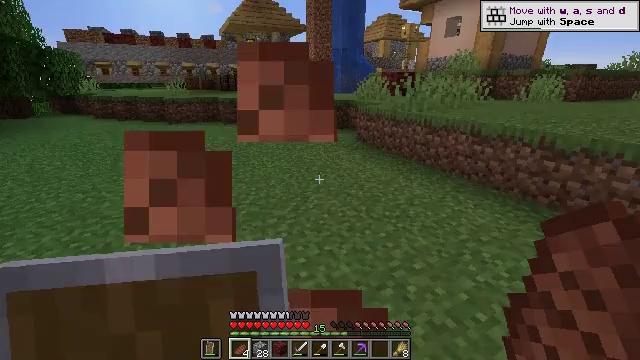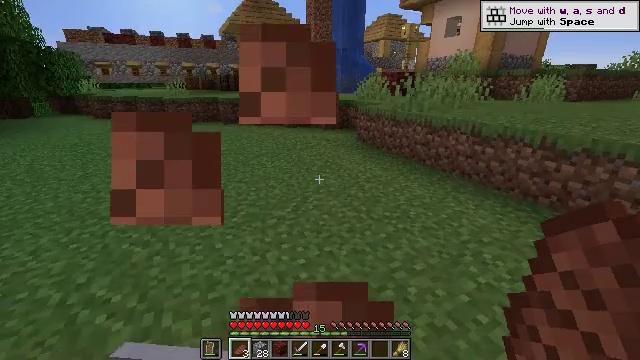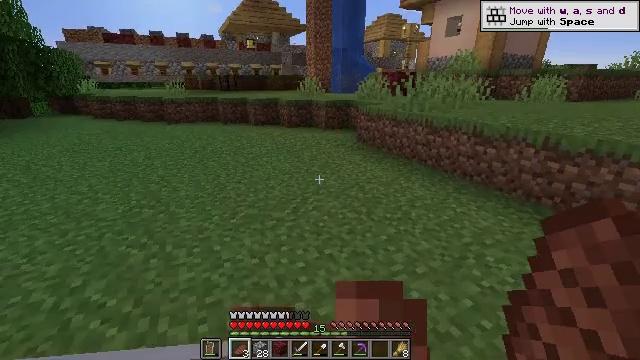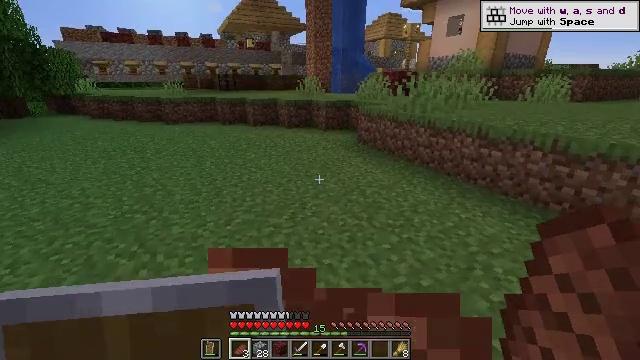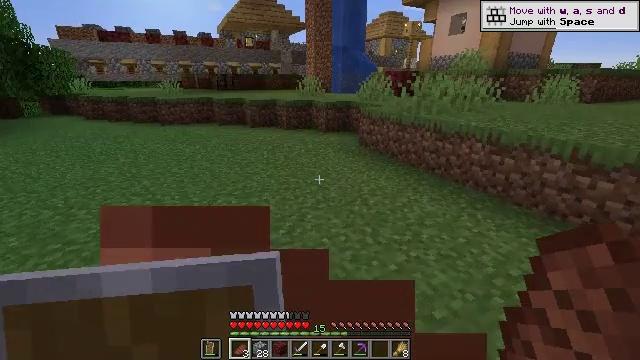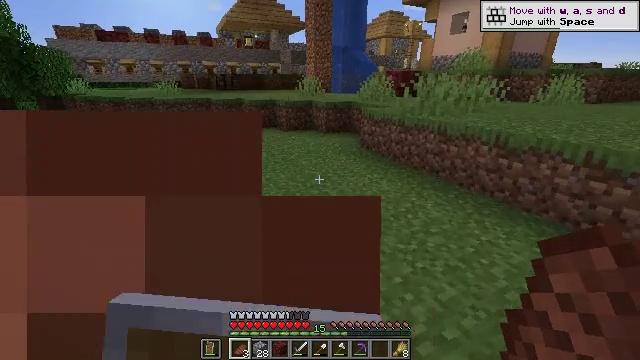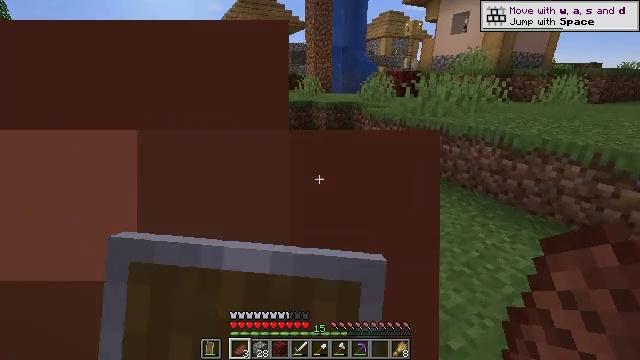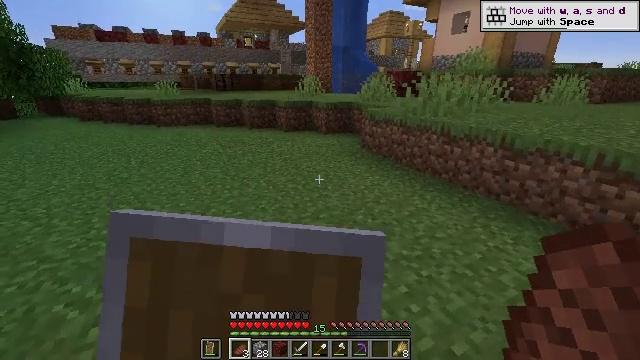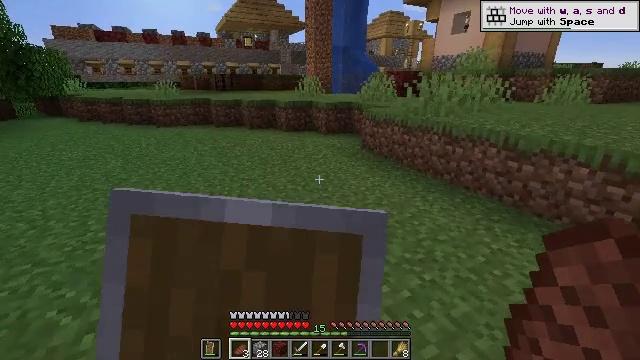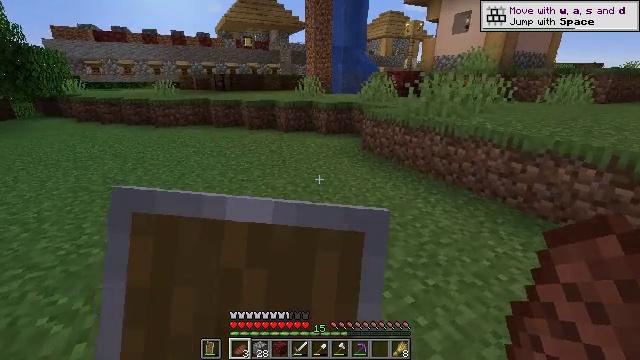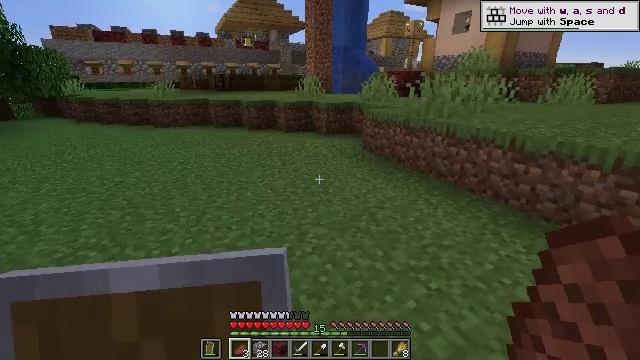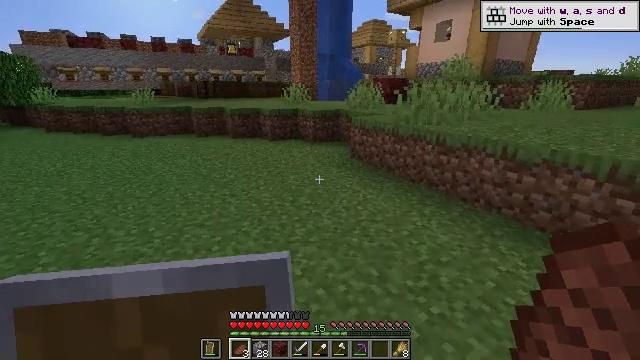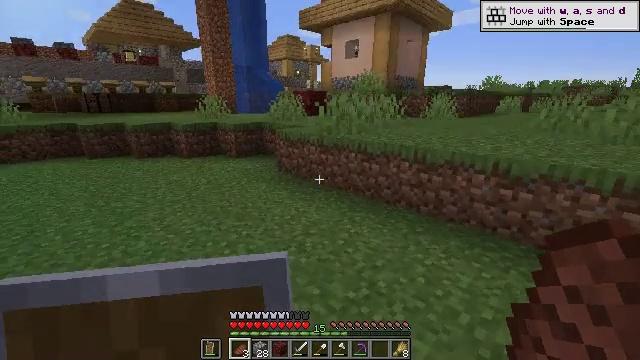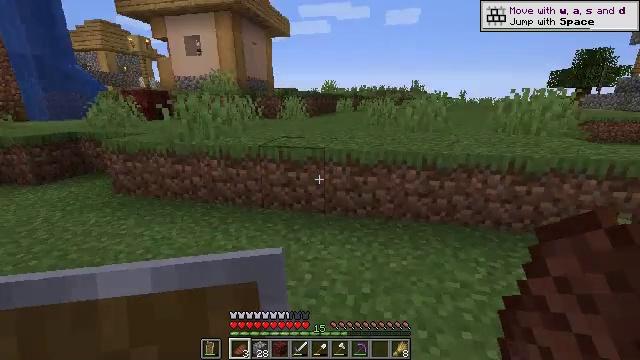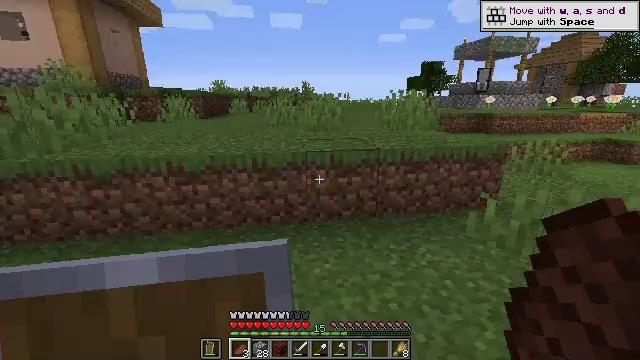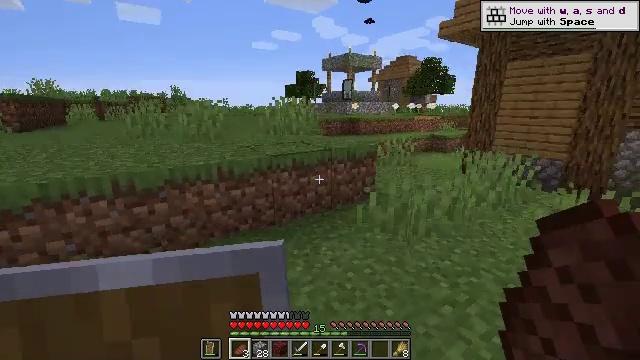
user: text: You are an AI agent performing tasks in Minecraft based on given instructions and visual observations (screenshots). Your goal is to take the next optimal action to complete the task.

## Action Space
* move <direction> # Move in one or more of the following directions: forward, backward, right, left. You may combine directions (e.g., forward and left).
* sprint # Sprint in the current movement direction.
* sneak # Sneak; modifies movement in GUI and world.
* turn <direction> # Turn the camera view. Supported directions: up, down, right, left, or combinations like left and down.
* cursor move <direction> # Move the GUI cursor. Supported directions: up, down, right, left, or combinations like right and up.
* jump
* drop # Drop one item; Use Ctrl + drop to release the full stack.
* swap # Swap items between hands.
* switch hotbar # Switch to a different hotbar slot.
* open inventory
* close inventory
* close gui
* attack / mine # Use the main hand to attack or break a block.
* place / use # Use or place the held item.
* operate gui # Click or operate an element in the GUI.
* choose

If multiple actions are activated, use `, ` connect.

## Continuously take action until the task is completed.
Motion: motion action
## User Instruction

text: Destroy the wheat to collect it.
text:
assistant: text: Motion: move forward, use / place
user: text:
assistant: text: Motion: move forward, use / place
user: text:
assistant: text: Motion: move forward, use / place
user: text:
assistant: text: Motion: move forward, use / place
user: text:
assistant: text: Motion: move forward, use / place
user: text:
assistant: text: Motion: move forward, use / place
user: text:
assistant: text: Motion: move forward, use / place
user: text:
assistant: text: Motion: move forward, use / place
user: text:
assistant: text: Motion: move forward, use / place
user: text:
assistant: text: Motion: move forward
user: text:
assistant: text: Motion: move forward, turn right and up
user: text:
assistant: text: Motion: move forward, turn right and up
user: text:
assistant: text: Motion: move forward, turn right
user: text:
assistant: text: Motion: move forward, turn right
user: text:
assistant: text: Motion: turn right and up
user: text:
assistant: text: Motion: turn right and up
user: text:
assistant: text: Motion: turn right
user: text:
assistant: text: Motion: turn right
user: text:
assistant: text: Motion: no_op
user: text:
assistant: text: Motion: move forward
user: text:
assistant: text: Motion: move forward
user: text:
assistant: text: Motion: move forward
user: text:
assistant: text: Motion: no_op
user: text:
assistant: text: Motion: move forward
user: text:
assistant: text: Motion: move forward, turn right
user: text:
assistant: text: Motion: move forward, turn right
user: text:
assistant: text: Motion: move forward, turn right
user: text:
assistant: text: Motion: move forward
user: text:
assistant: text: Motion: move forward
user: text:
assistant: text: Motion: move forward